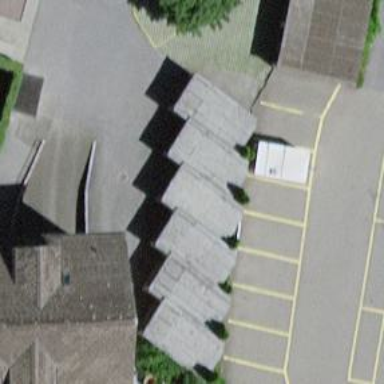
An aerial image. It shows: Group of garages.